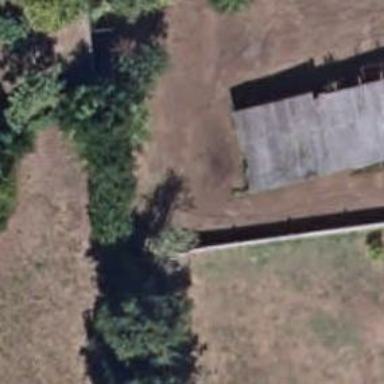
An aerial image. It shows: Fence.